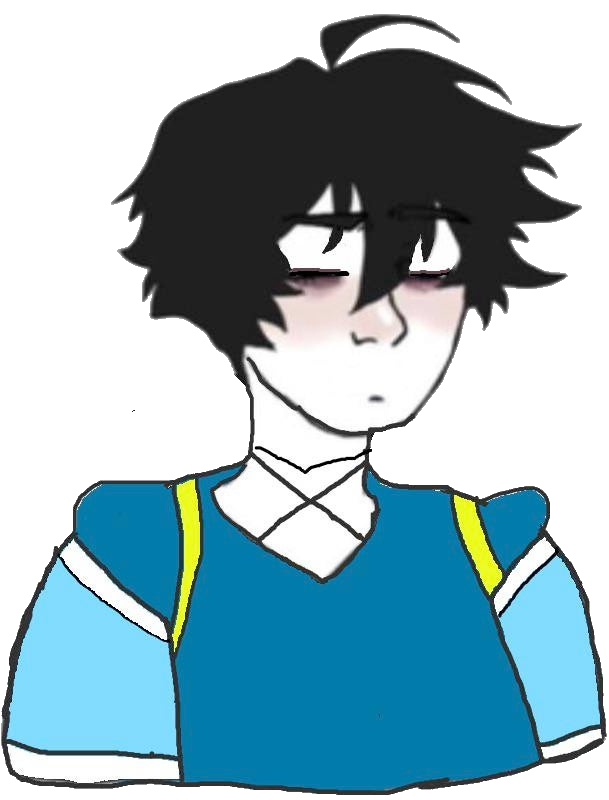
Label: 5_Twinkjak